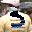
Label: 3